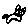
Label: cat